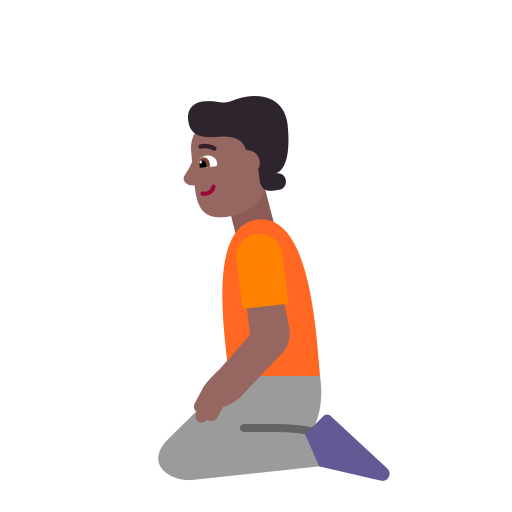
person kneeling flat  dark